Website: macys
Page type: newsletter-management
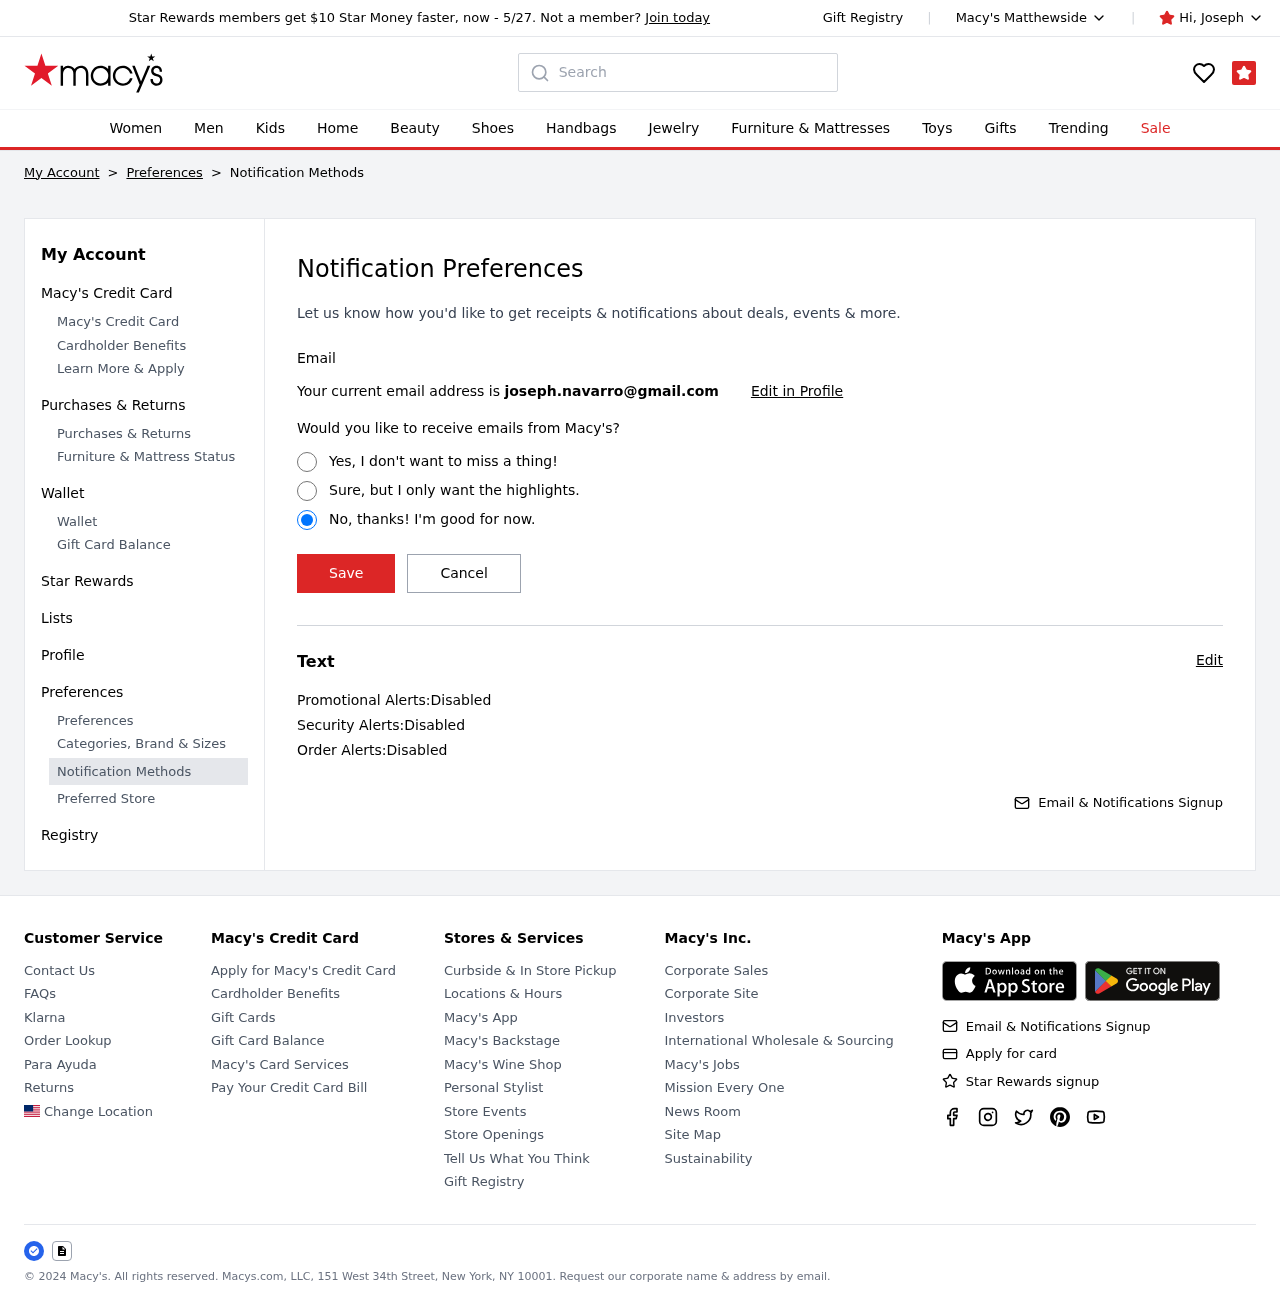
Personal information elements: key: PII_CITY
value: Matthewside
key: PII_EMAIL
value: joseph.navarro@gmail.com
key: PII_FIRSTNAME
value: Joseph
Search elements: key: HEADER_SEARCH
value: Search